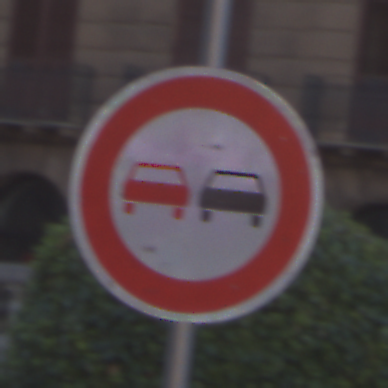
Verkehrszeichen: Ueberholverbot
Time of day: SunriseSunset
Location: Outdoor (Urban)
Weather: PartlyCloudy
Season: NotSpecified
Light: Natural